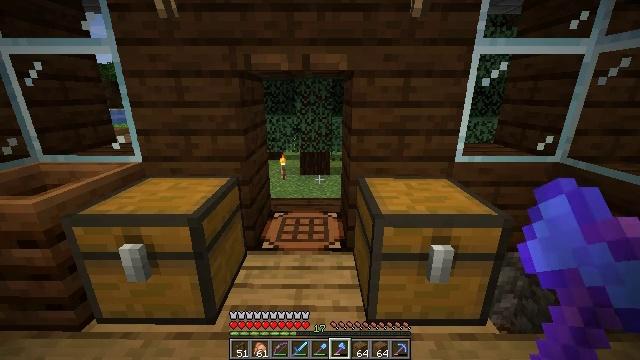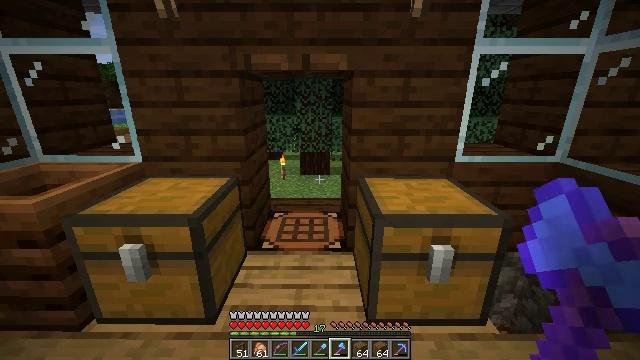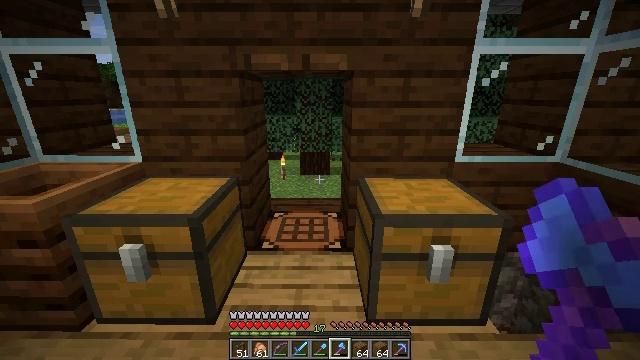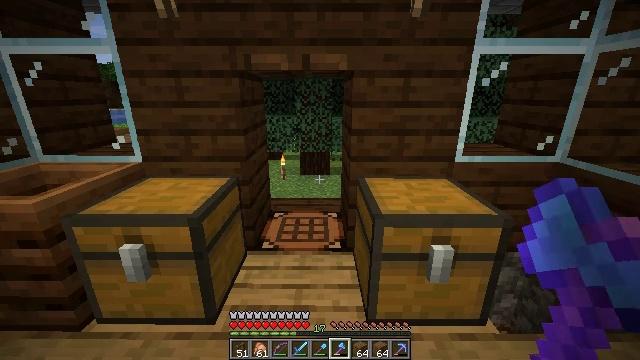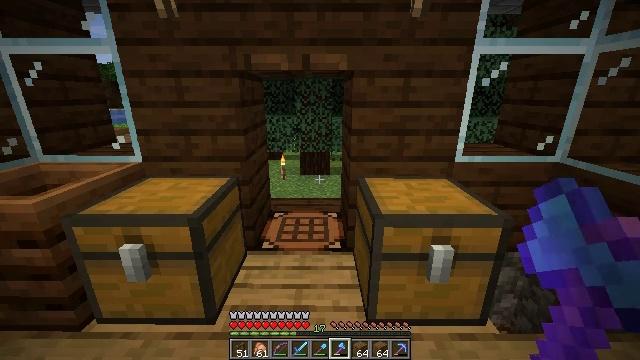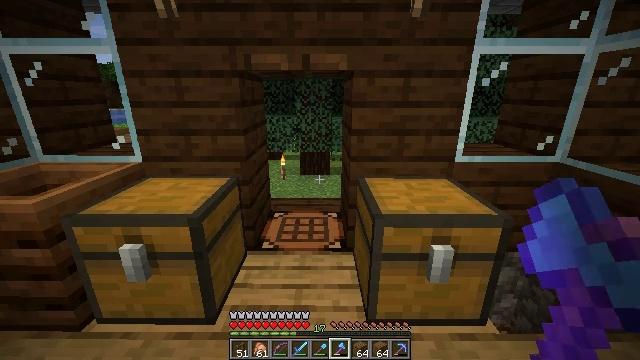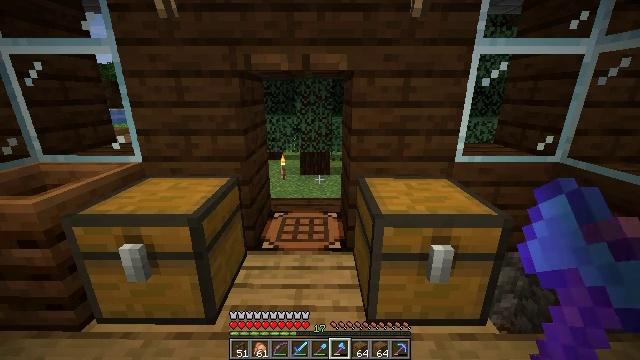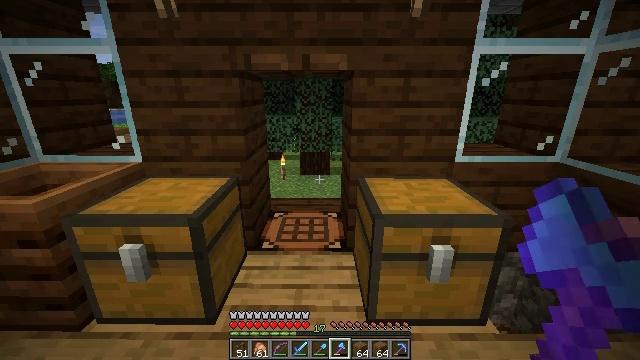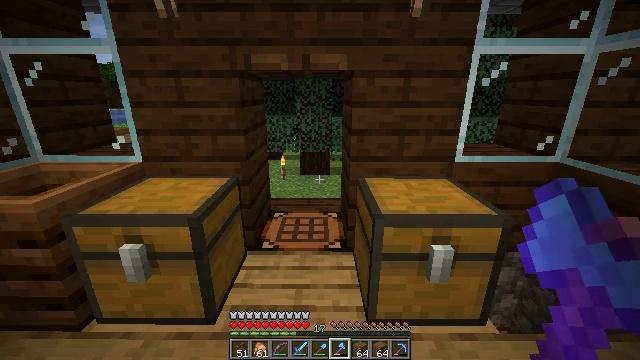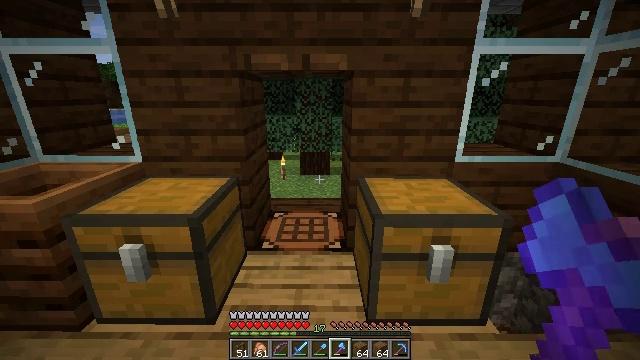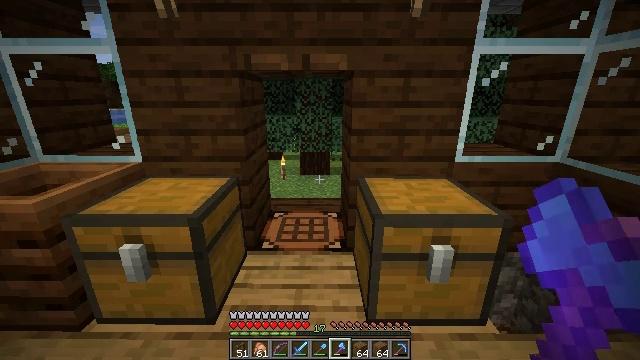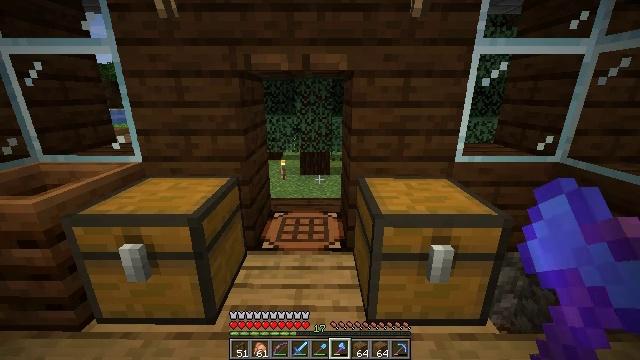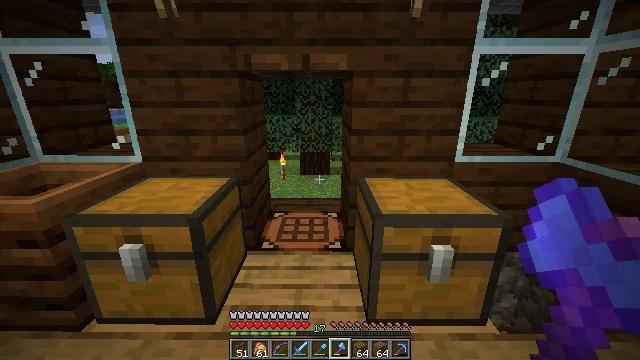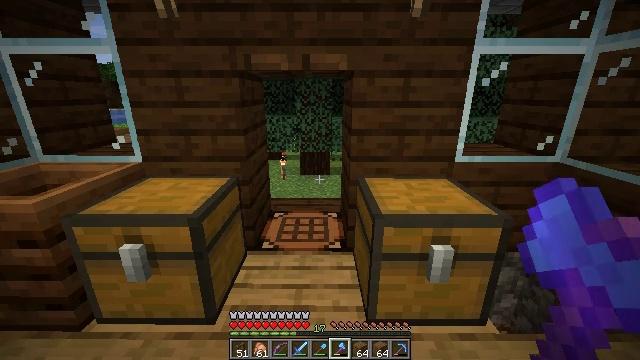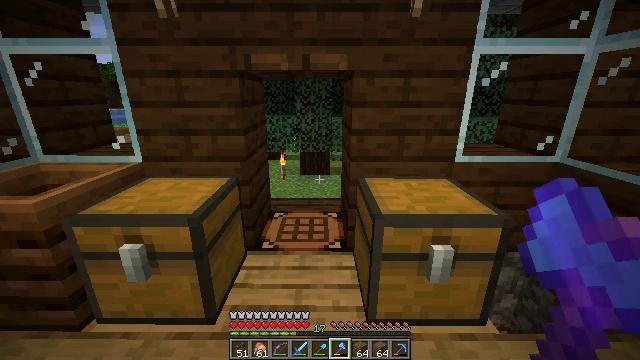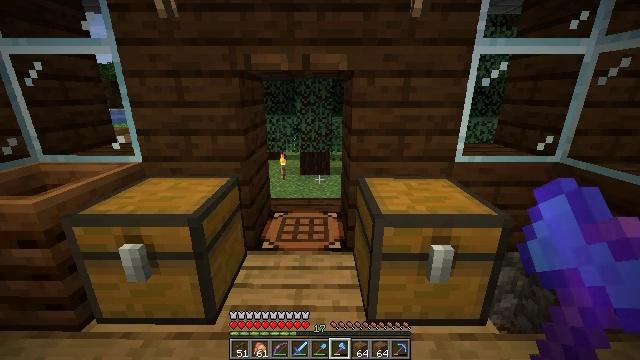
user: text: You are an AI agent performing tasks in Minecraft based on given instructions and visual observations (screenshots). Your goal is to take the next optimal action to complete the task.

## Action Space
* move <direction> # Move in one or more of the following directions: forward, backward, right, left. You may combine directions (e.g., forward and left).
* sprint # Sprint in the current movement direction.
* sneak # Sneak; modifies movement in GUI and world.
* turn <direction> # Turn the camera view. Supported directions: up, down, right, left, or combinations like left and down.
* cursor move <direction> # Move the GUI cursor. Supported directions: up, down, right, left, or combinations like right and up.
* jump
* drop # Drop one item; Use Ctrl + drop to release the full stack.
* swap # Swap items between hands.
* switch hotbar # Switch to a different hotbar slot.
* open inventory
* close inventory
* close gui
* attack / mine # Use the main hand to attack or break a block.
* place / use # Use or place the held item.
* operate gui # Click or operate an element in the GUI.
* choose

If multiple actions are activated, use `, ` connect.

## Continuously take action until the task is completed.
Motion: motion action
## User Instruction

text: Mine the spruce fence.
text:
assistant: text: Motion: no_op
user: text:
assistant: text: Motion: no_op
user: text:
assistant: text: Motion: no_op
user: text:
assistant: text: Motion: no_op
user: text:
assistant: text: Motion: no_op
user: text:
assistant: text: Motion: no_op
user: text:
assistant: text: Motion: no_op
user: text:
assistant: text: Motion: no_op
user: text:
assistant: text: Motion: no_op
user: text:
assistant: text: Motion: no_op
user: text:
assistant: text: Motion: no_op
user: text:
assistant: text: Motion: no_op
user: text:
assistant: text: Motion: no_op
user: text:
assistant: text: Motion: no_op
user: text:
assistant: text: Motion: no_op
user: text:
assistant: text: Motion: no_op
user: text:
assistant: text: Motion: no_op
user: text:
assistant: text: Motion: no_op
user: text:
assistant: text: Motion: no_op
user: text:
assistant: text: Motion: no_op
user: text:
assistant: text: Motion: no_op
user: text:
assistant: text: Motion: no_op
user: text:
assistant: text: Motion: no_op
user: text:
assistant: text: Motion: no_op
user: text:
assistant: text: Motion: no_op
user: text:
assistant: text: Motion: no_op
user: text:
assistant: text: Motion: no_op
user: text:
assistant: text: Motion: no_op
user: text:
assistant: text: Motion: no_op
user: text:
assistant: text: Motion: no_op